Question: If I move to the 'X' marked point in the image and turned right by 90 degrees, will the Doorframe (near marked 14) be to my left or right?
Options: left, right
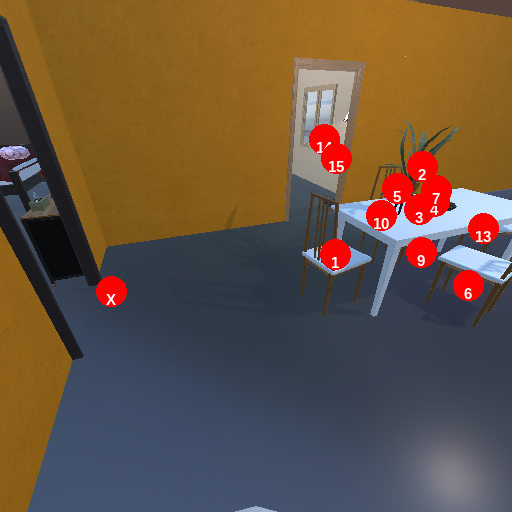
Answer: left